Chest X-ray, PA view. Patient: 42 years old, sex F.
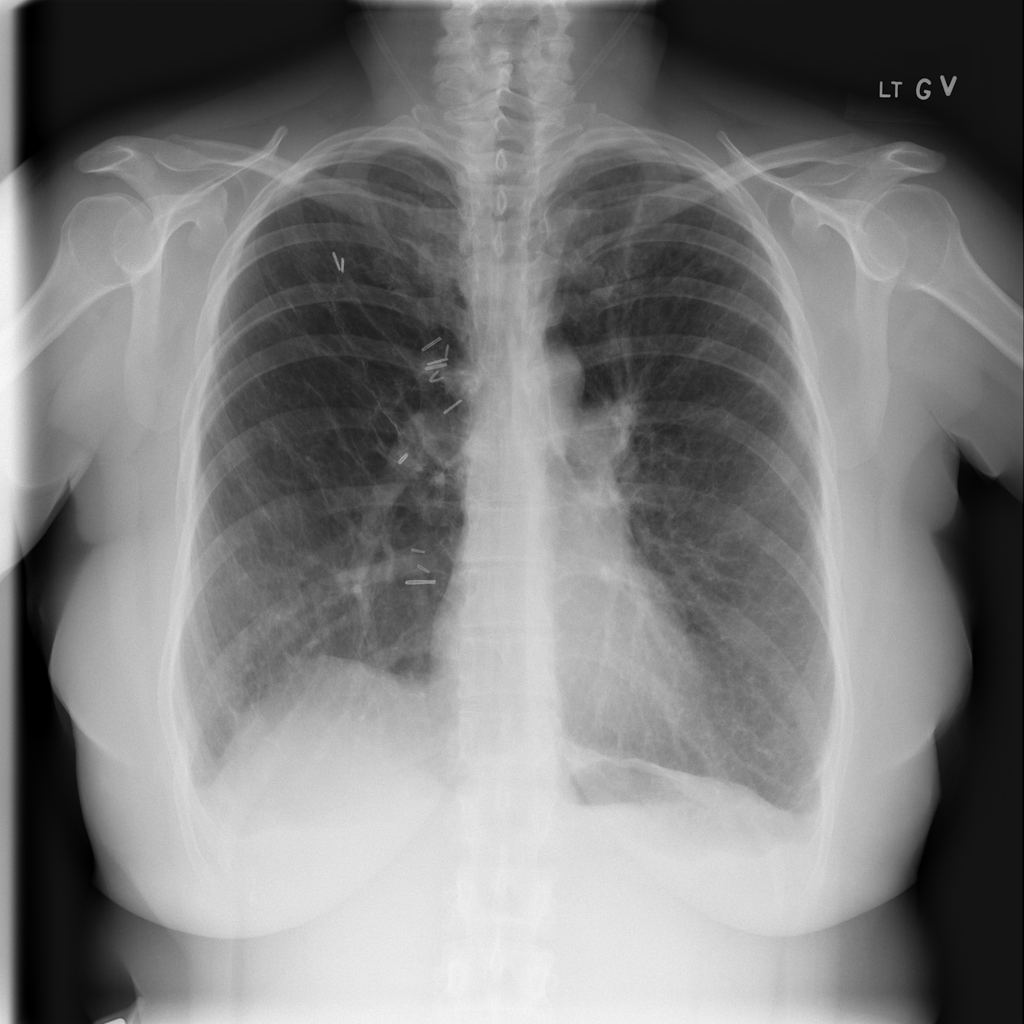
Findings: No Finding